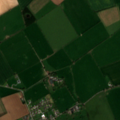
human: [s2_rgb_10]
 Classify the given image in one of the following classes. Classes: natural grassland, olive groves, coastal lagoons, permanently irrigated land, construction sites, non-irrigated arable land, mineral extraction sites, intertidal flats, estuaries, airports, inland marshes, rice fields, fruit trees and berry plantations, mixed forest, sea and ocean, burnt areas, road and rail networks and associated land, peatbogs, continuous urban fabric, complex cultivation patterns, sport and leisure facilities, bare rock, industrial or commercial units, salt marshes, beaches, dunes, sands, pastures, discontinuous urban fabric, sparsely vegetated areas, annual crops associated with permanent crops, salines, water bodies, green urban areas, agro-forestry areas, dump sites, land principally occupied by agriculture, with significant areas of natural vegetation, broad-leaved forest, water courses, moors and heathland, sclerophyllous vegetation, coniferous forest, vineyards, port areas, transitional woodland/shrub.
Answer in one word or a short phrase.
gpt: non-irrigated arable land, pastures